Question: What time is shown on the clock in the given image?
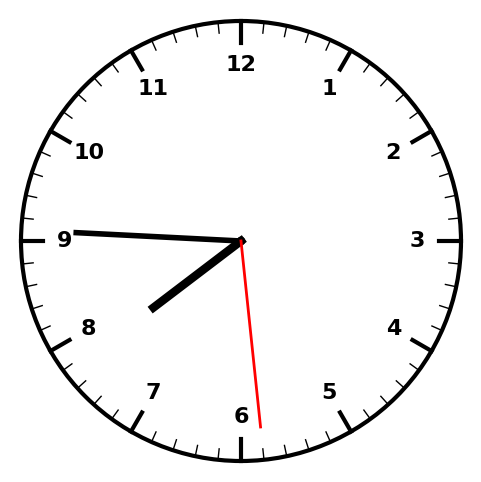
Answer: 07:45:29